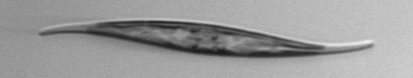
Label: Pleurosigma